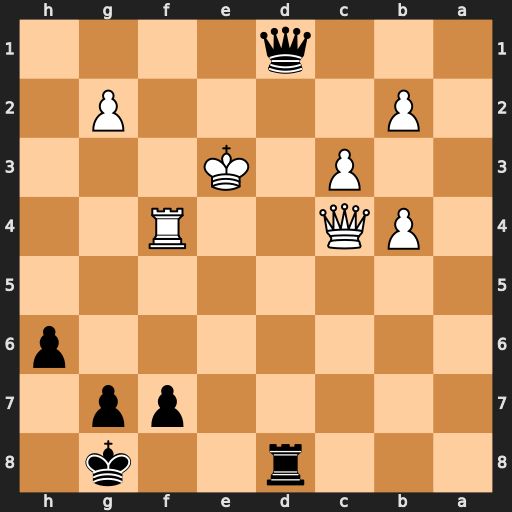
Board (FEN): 3r2k1/5pp1/7p/8/1PQ2R2/2P1K3/1P4P1/3q4
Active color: b
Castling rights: -
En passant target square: -
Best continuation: Qd2+ Kf3 Rd3+ Qxd3 Qxd3+